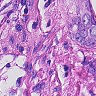
Metastatic tissue present: yes